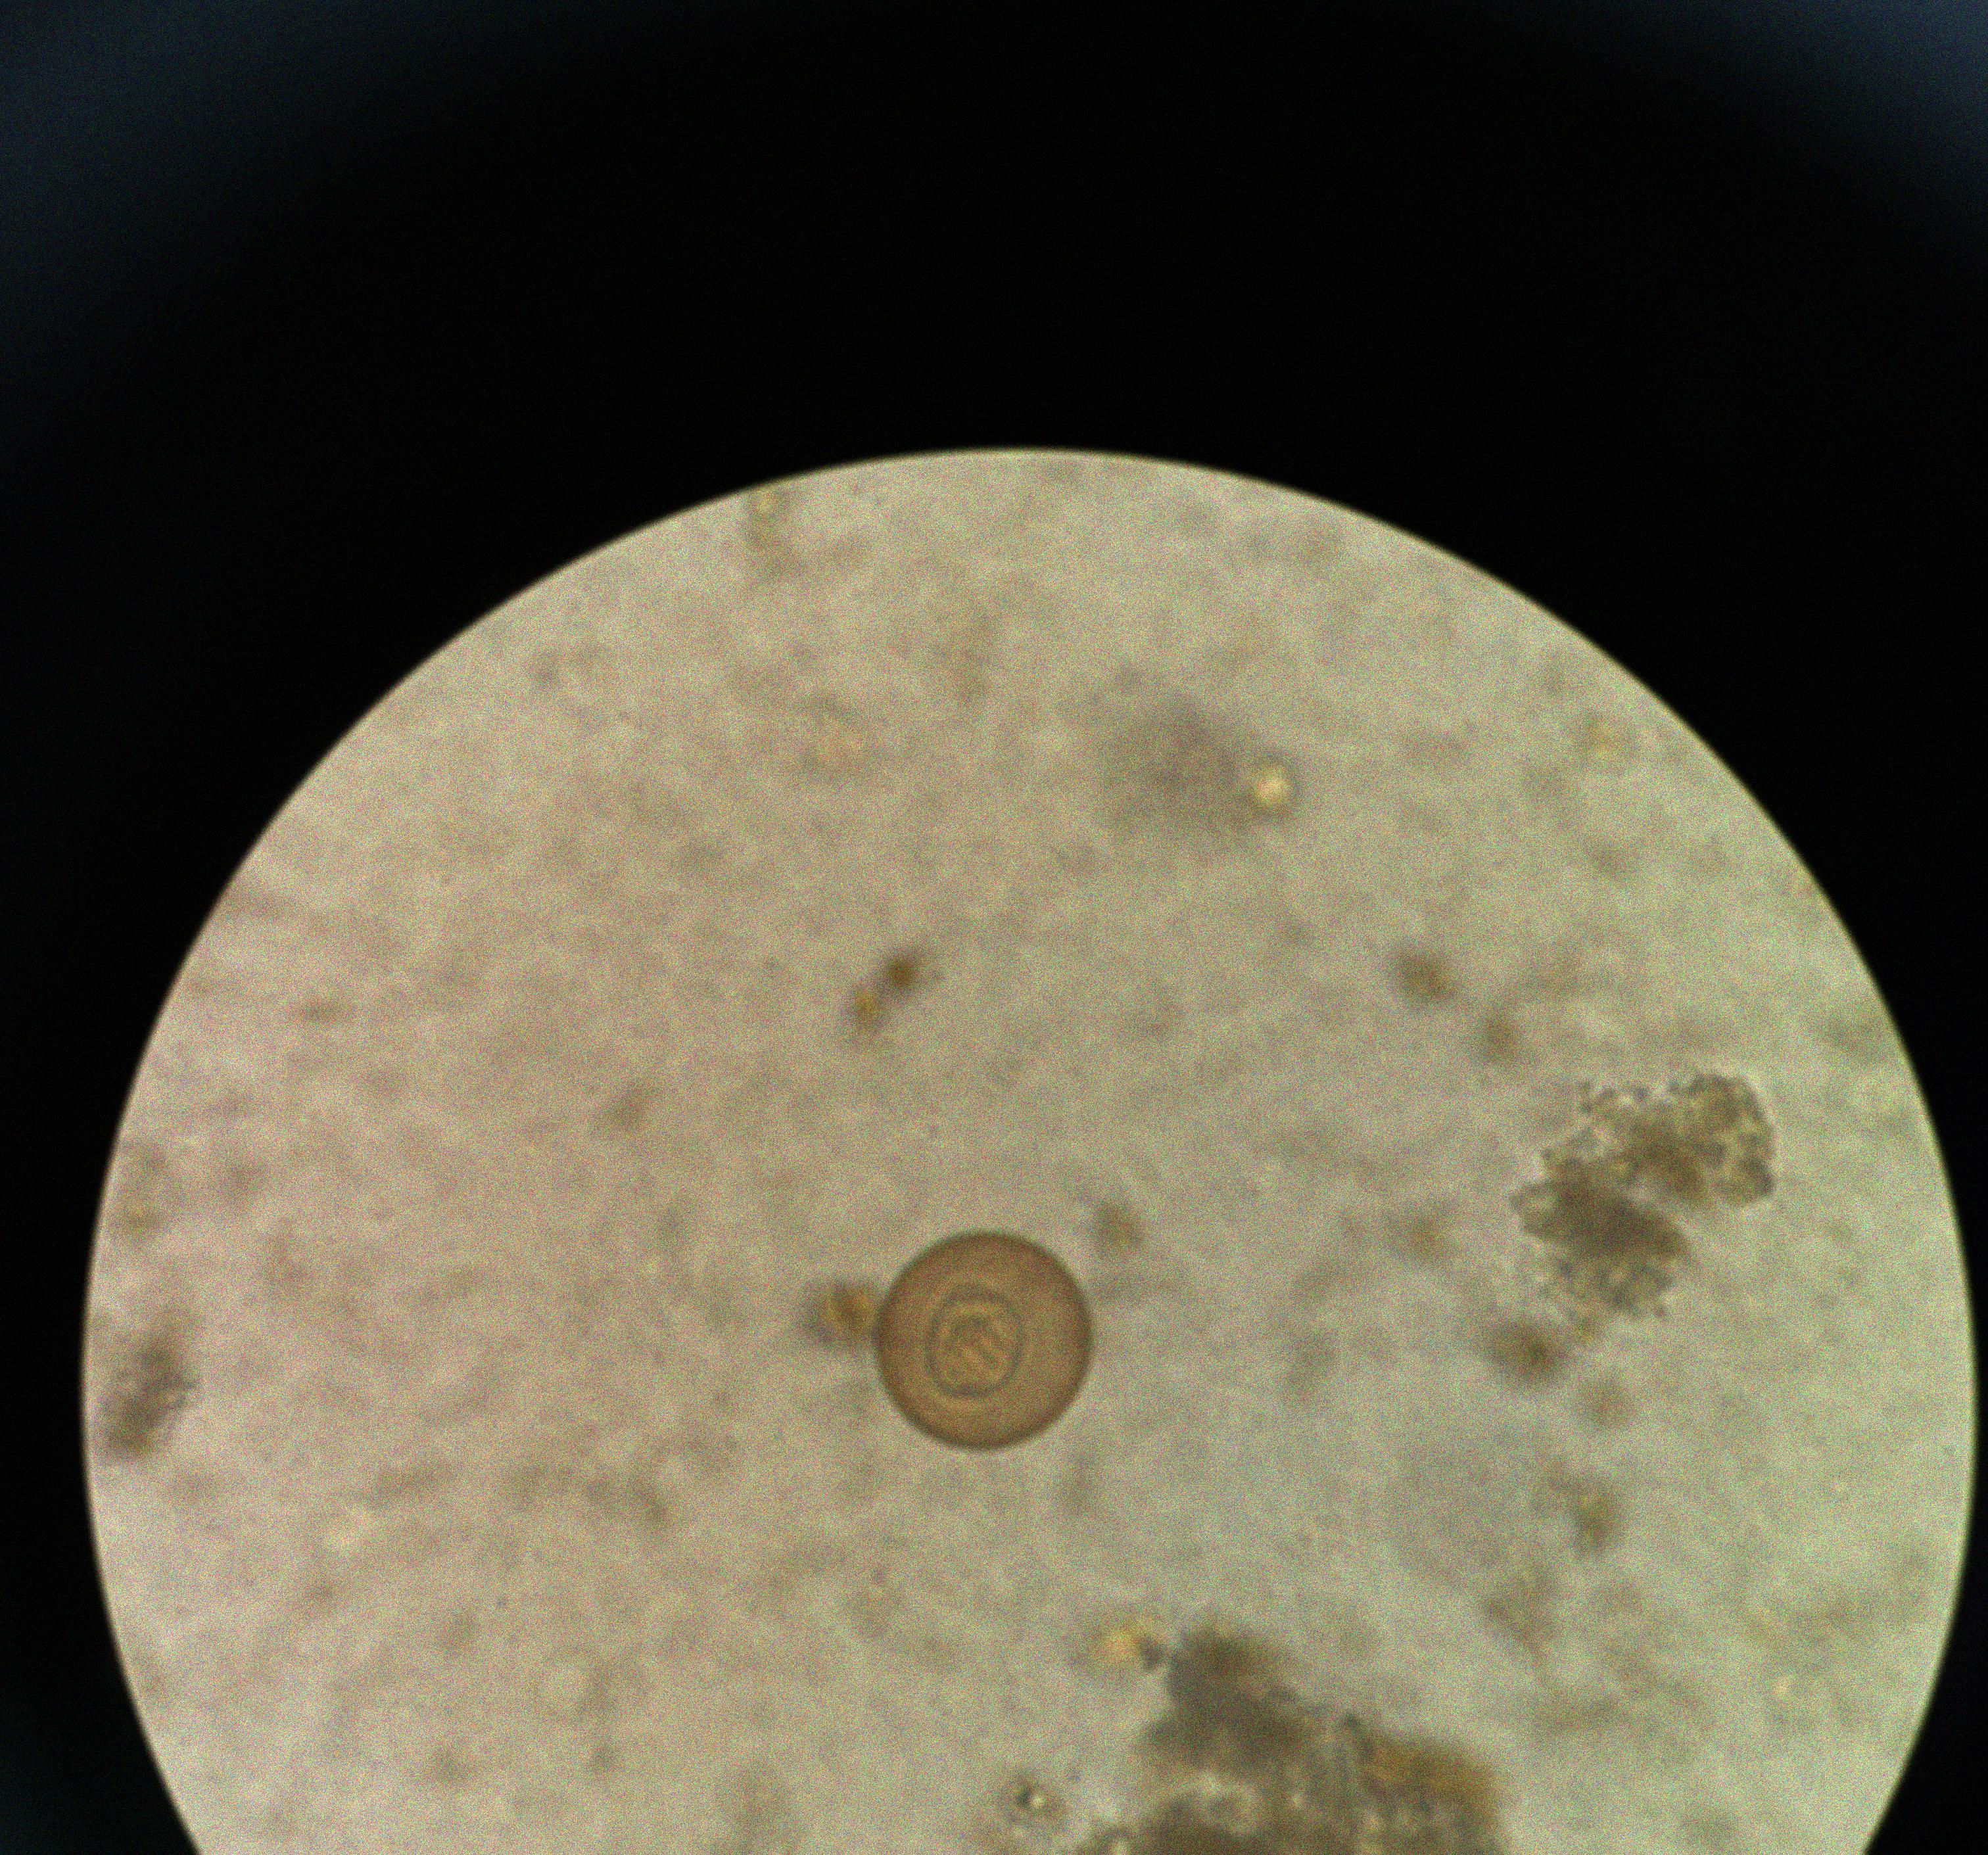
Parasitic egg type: Hymenolepis diminuta